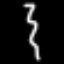
Label: squiggle